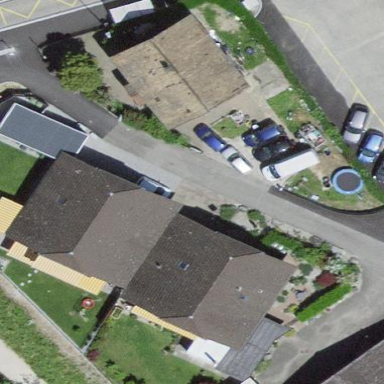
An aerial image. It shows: Terrace building.